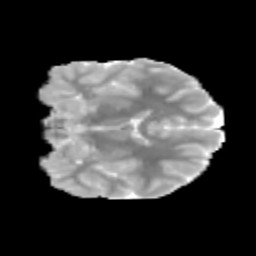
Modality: MD
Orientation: coronal
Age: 12
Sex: male
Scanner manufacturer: siemens
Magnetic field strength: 3 T
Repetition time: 3.8 s
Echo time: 0.07 s